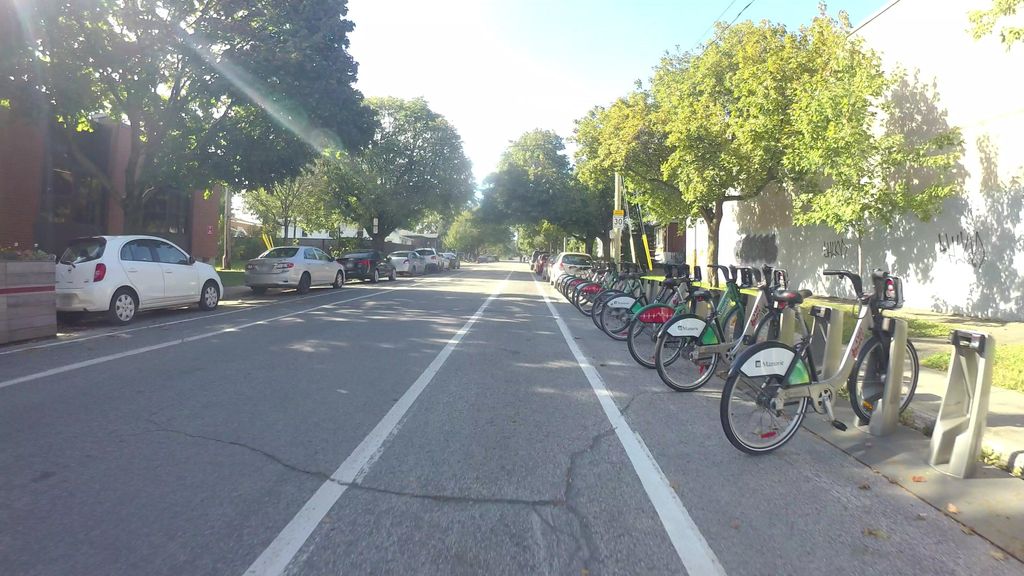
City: montreal